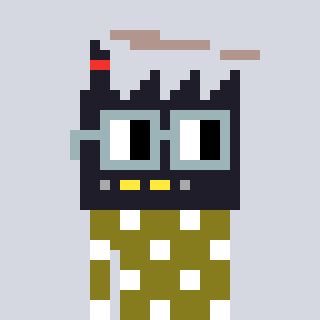
a pixel art character with square dark gray glasses, a factory-shaped head and a gunk-colored body on a cool background